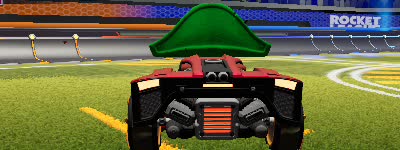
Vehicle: breakout